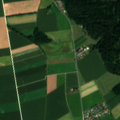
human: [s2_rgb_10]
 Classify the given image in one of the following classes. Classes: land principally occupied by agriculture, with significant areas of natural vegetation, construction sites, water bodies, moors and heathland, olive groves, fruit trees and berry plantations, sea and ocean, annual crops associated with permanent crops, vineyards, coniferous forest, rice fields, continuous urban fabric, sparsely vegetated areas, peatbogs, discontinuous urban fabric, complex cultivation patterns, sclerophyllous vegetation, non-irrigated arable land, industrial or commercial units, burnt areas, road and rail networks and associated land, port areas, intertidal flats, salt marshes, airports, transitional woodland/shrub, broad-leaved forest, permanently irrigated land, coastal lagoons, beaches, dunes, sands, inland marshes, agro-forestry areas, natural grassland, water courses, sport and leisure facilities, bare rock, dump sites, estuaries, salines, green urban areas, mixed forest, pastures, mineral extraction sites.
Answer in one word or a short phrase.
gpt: discontinuous urban fabric, non-irrigated arable land, coniferous forest